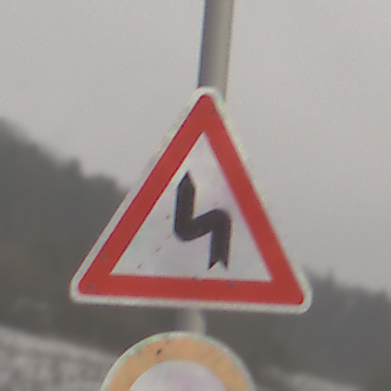
Verkehrszeichen: DoppelkurveZunaechstLinks
Zusatzzeichen unten: Ueberholverbot
Umgebung: Outdoor, Nature
Tageszeit: Midday
Wetter: Overcast
Licht: Natural
Jahreszeit: Winter
Kontrast: LowContrast